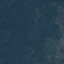
Land use / land cover: Forest